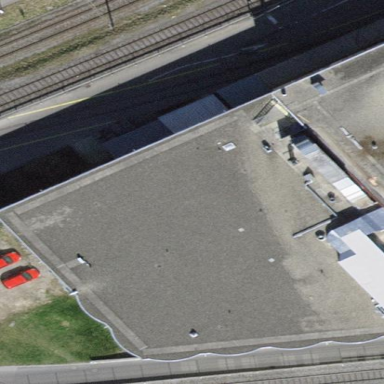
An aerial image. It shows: Industrial building.